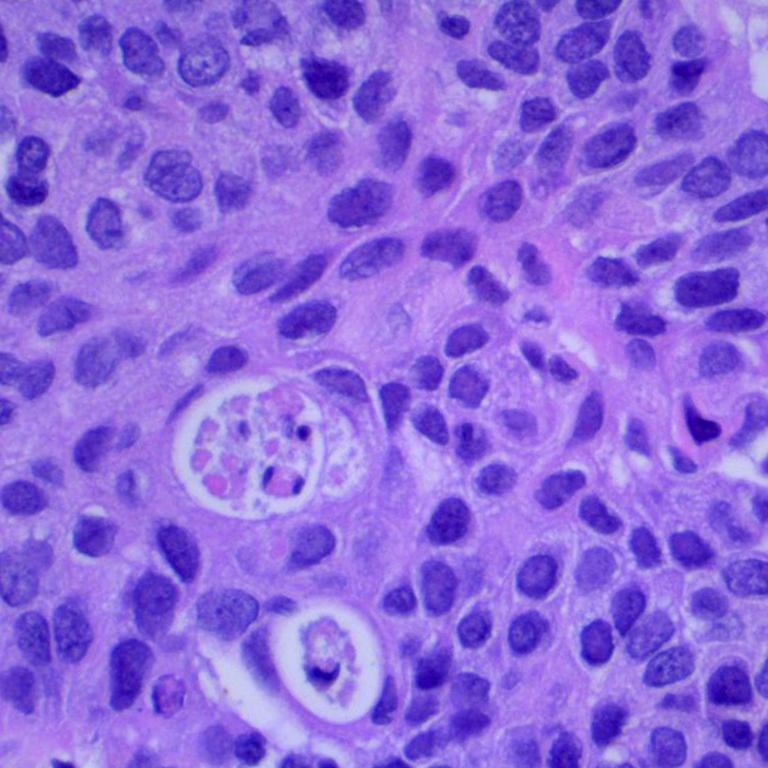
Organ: lung
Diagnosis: squamous carcinomas